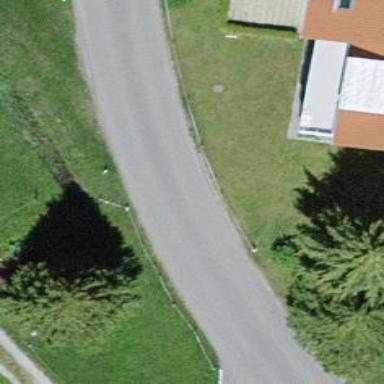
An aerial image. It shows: Residential road with asphalt surface.